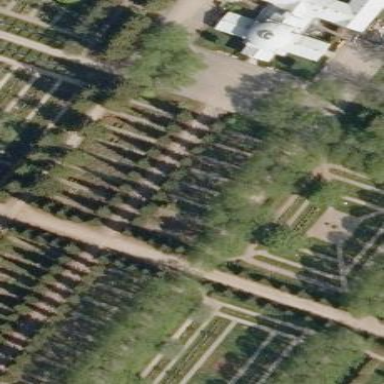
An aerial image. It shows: Sector in the cemetery.